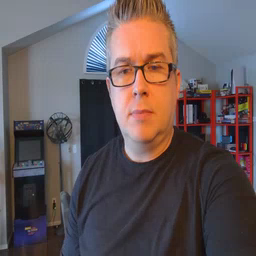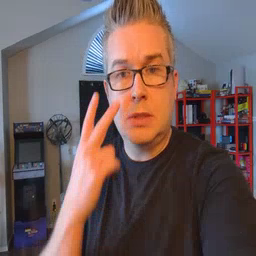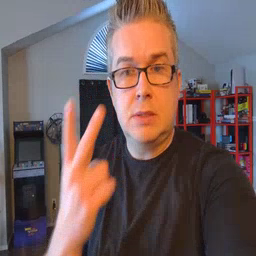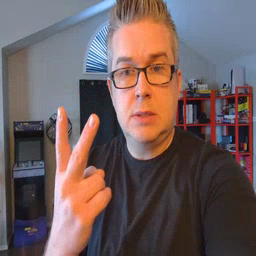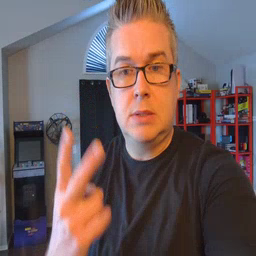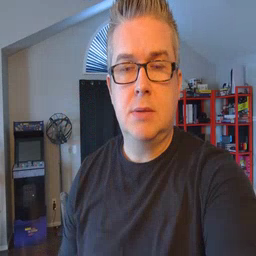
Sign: see